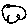
Label: cloud